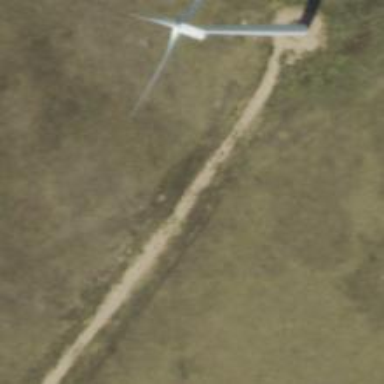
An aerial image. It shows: Road leading to wind farm area designated for service vehicles.